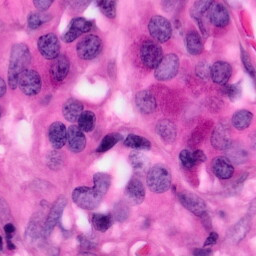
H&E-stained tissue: Pancreatic